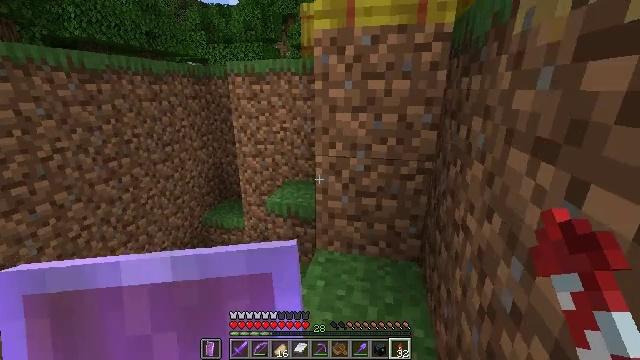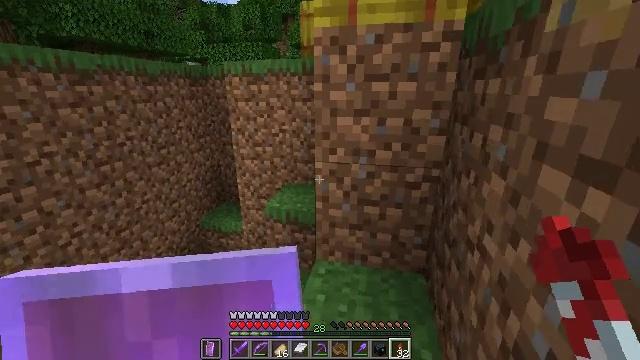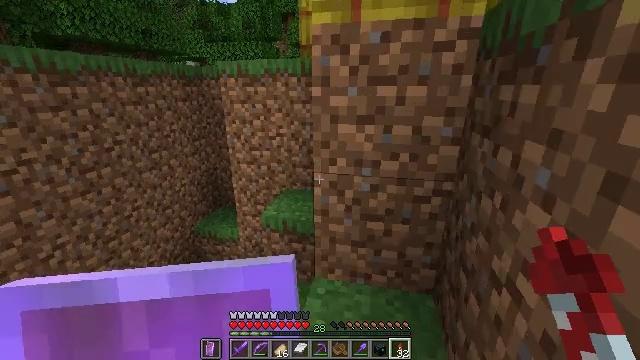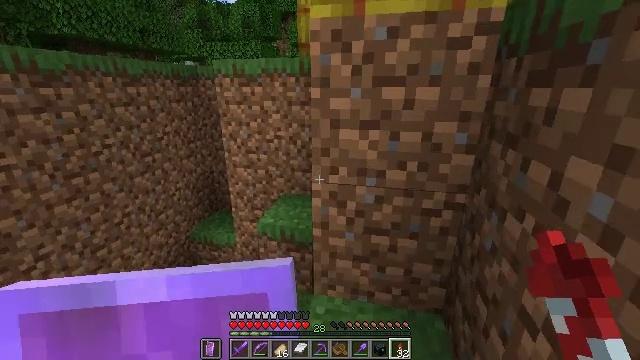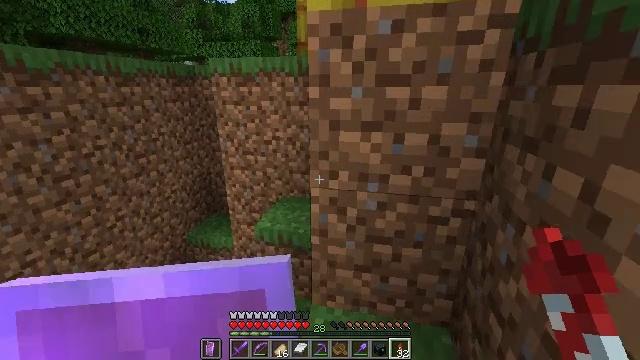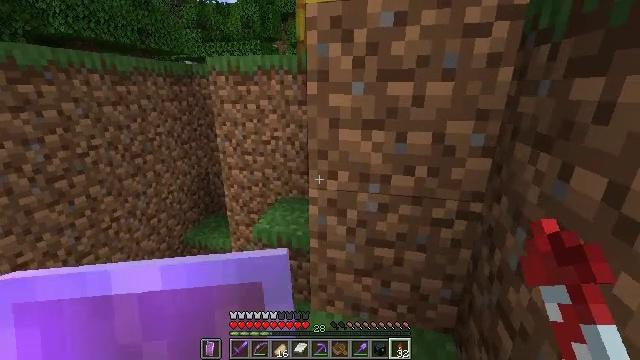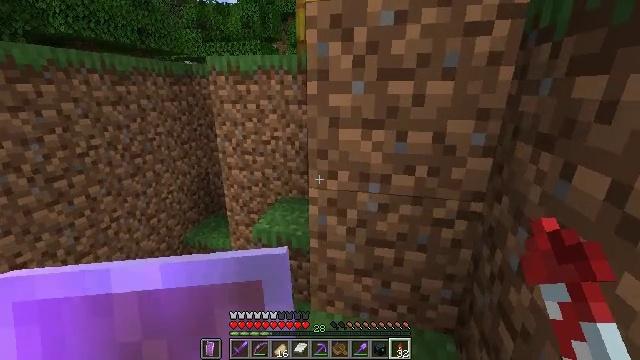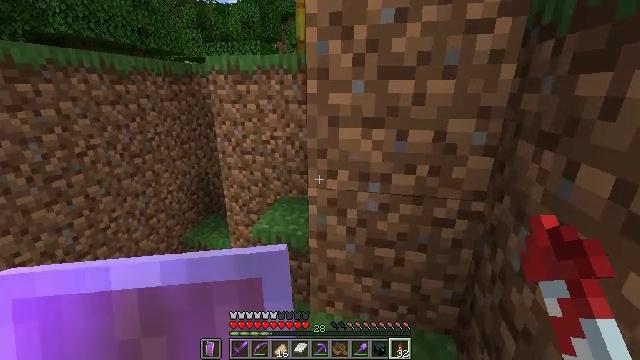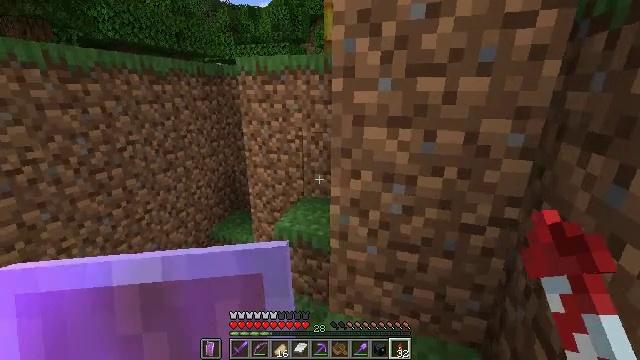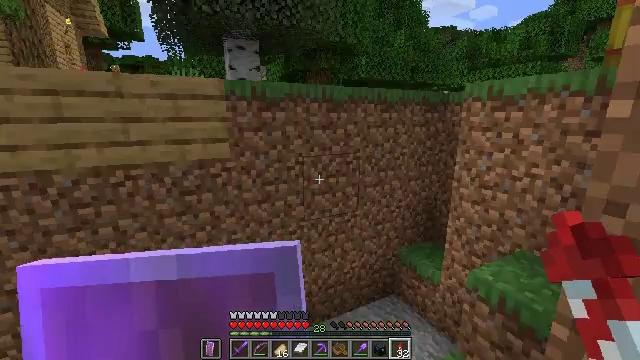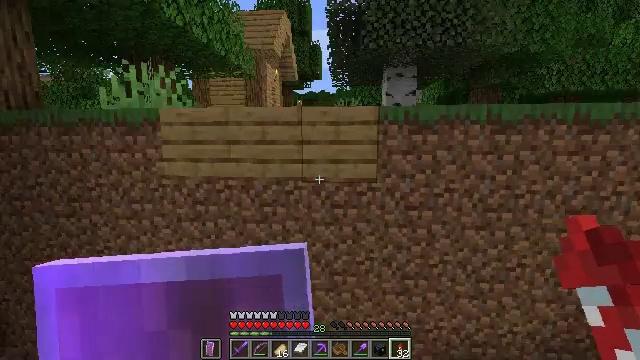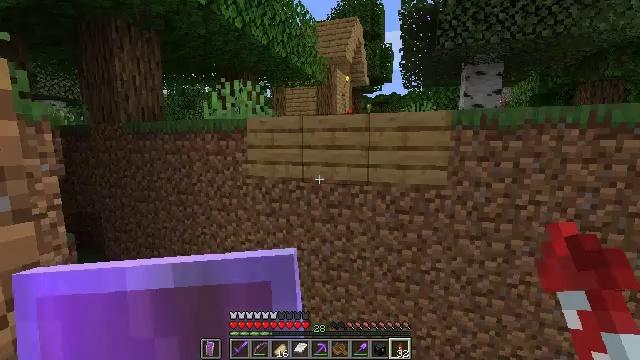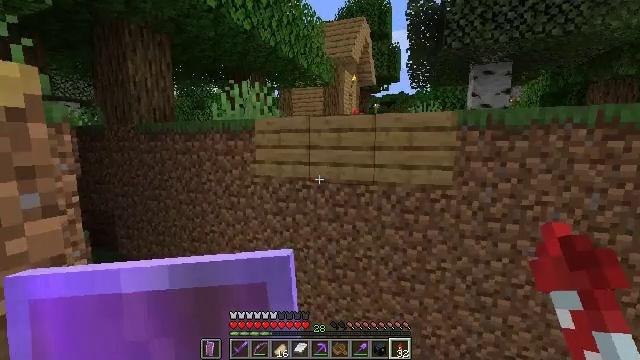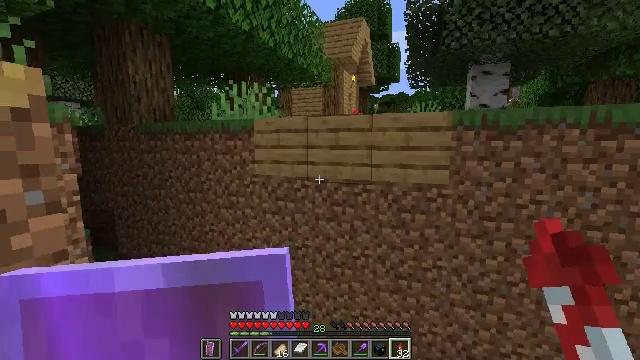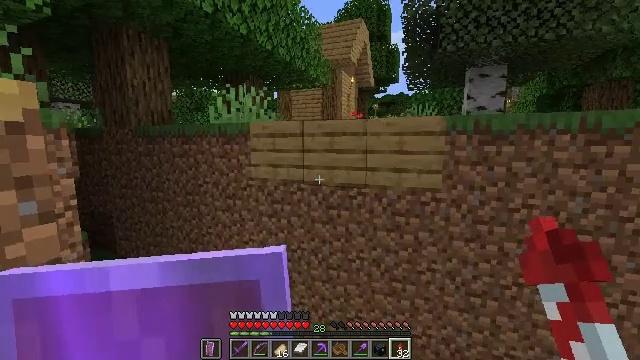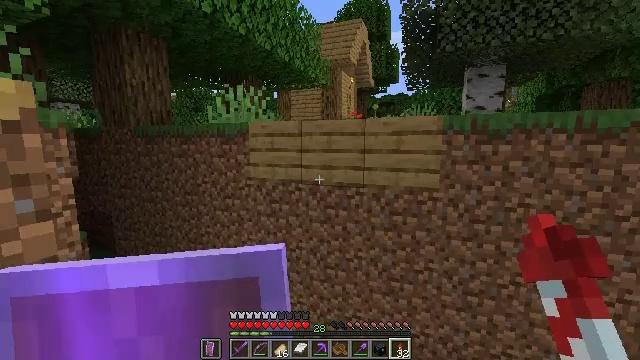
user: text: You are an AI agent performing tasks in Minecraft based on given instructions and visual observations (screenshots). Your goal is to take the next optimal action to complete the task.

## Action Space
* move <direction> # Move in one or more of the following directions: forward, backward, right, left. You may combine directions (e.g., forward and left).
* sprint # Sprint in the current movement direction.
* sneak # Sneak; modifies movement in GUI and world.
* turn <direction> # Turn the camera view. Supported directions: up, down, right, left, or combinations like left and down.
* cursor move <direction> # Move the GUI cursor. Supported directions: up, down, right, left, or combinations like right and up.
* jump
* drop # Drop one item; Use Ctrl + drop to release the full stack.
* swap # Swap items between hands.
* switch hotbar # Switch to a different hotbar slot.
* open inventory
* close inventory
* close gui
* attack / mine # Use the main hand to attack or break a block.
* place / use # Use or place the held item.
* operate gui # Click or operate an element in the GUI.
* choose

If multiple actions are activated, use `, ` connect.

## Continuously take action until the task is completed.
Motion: motion action
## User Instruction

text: Reclaim the grass path segment.
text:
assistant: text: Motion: move forward
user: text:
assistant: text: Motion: move forward
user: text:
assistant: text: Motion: no_op
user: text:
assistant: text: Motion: no_op
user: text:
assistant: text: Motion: no_op
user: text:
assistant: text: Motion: no_op
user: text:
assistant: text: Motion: no_op
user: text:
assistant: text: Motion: turn left
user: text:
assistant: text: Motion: turn left and up
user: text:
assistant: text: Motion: move back, turn left and up
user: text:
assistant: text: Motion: move back, turn left
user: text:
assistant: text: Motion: move back, turn left
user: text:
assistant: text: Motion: move back
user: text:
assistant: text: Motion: no_op
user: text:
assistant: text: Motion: no_op
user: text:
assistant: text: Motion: no_op
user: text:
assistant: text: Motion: no_op
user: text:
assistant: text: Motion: no_op
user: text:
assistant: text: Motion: no_op
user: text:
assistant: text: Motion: no_op
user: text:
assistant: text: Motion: turn left and down
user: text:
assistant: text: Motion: turn left
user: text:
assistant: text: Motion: turn left
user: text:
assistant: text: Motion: move right
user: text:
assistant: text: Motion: move right
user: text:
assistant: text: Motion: move right
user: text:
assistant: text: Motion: move right
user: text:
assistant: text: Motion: no_op
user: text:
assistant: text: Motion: no_op
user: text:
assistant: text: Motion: no_op